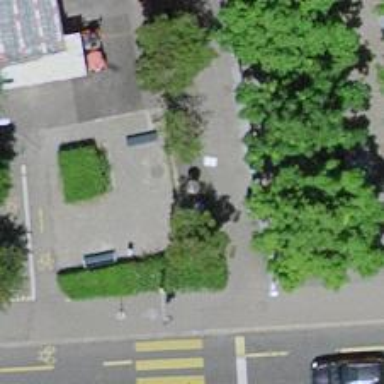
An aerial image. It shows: Advertising column.